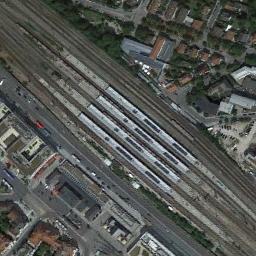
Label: railway_station